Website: macys
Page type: gifting
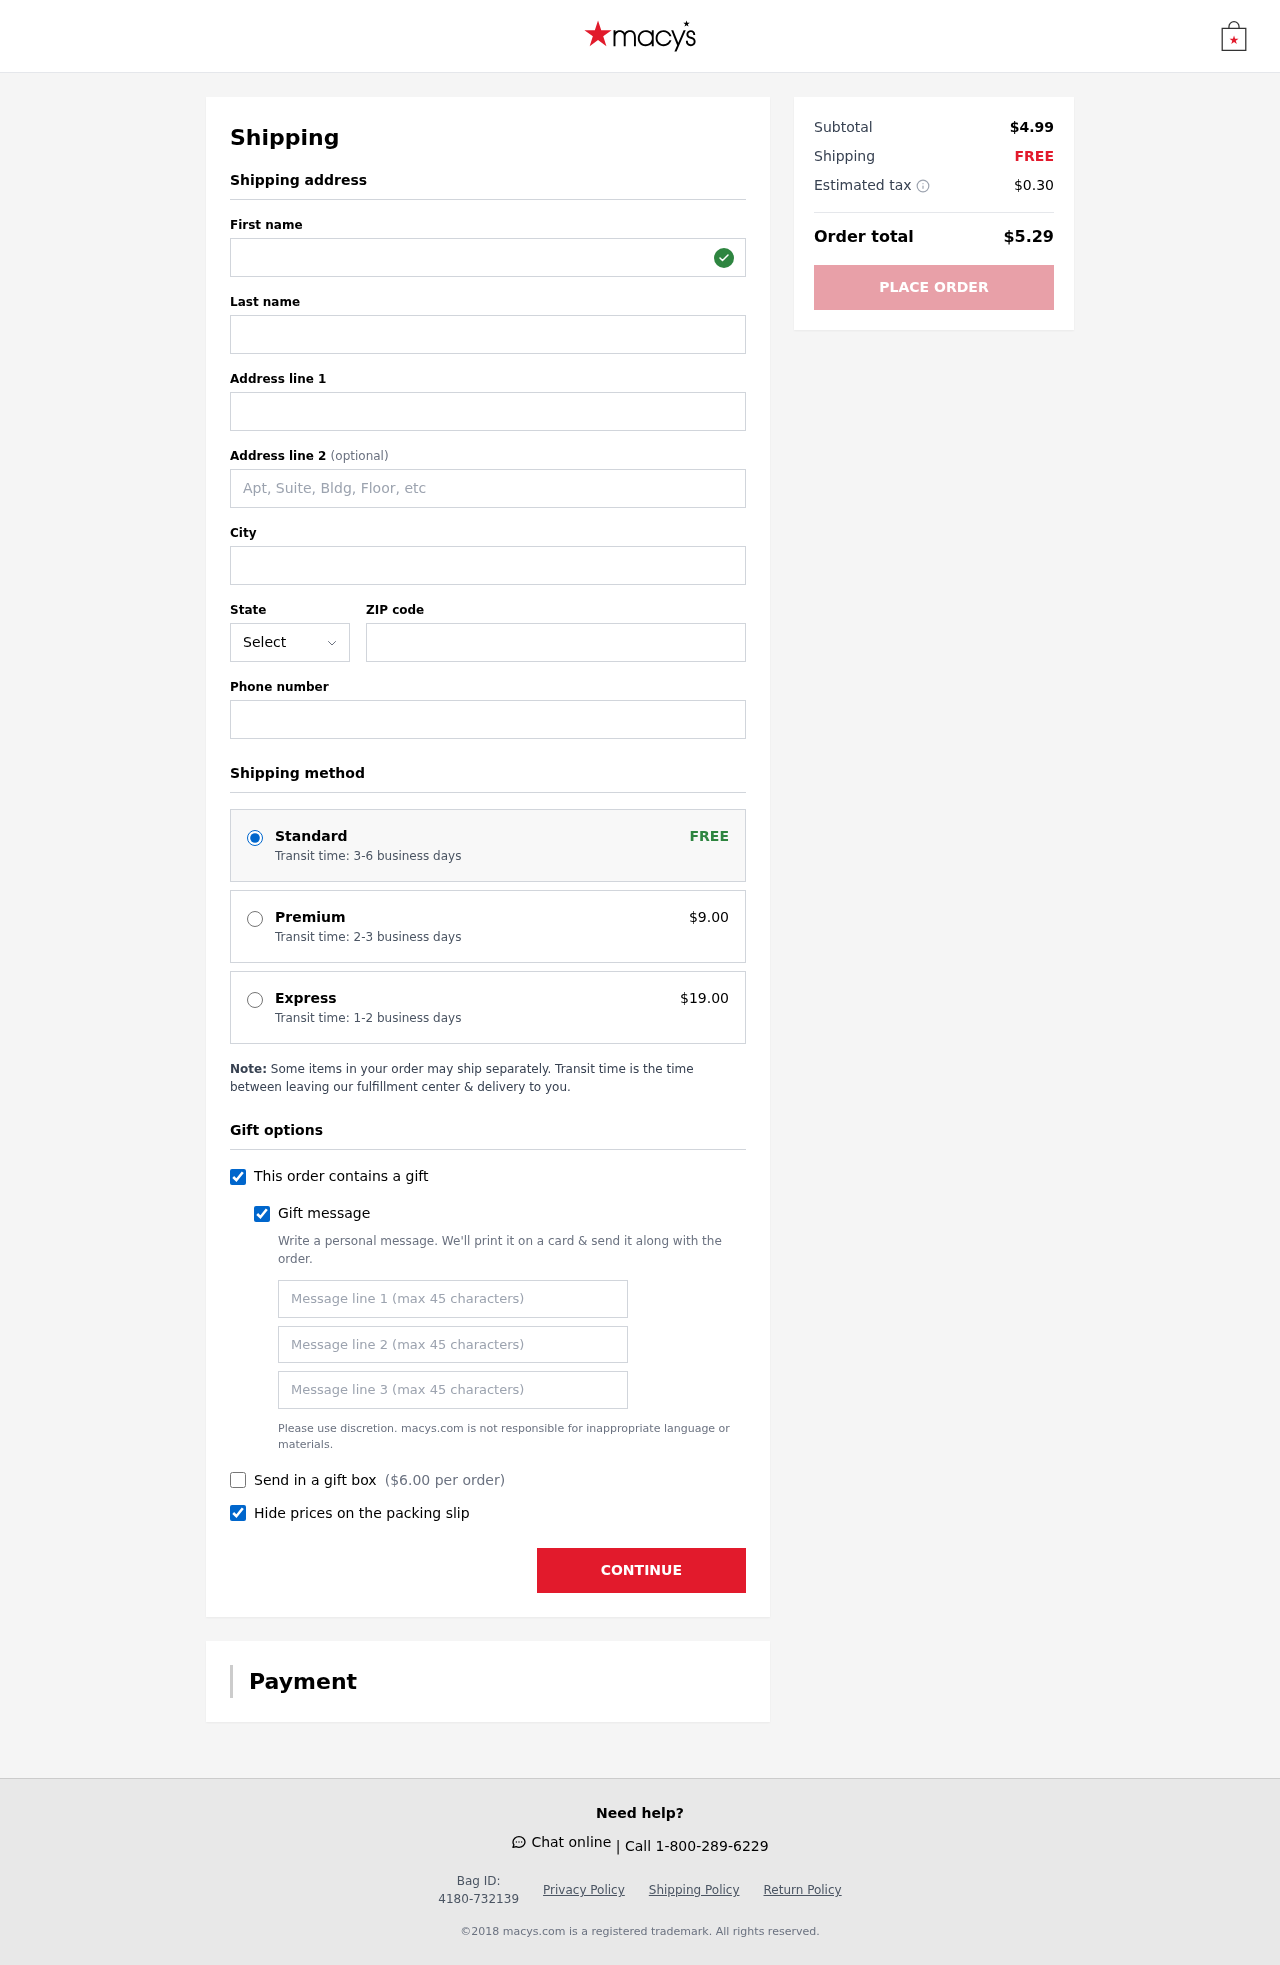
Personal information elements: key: PII_STATE_ABBR
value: NY
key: PII_FIRSTNAME
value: Michelle
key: PII_LASTNAME
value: Moody
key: PII_STREET
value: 0833 Tiffany Turnpike
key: PII_STREET2
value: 1961 Harris Manor
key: PII_CITY
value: Pattersonborough
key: PII_POSTCODE
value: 92754
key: PII_PHONE
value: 9338845446
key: PII_GIFT_MESSAGE
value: Hey Dustin! I came across these cookies and thought of you—they're just as sweet and memorable as our hangouts. Enjoy treating yourself; you deserve it!  Michelle
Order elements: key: ORDER_SHIPPING_STANDARD
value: Transit time: 3-6 business days
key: ORDER_SHIPPING_PREMIUM
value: Transit time: 2-3 business days
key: ORDER_SHIPPING_PREMIUM_PRICE
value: $9.00
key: ORDER_SHIPPING_EXPRESS
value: Transit time: 1-2 business days
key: ORDER_SHIPPING_EXPRESS_PRICE
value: $19.00
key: ORDER_GIFT_BOX_PRICE
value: $6.00
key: ORDER_SUBTOTAL
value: $4.99
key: ORDER_SHIPPING_COST
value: FREE
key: ORDER_TAX
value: $0.30
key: ORDER_TOTAL
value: $5.29